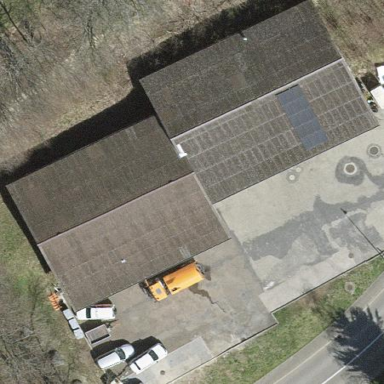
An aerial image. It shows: Warehouse building.